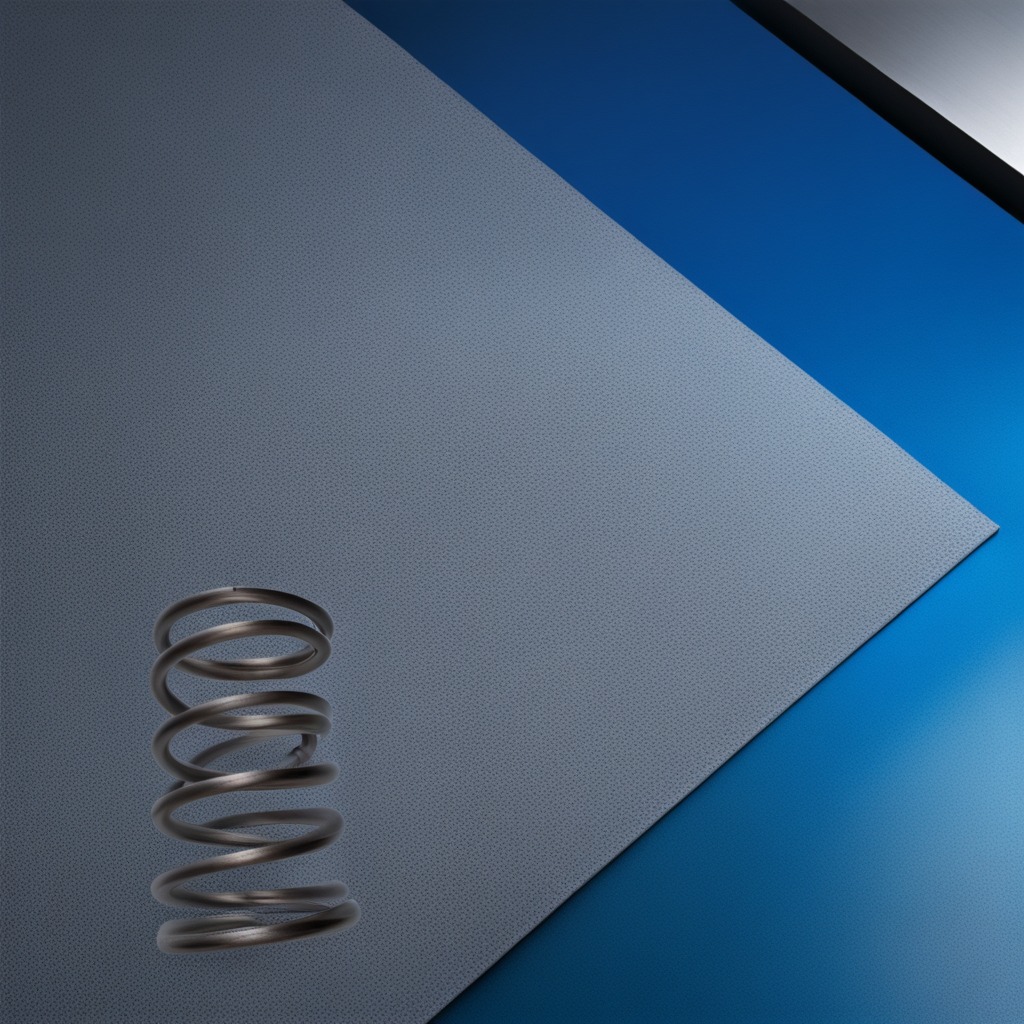
A coiled metal spring is lying on the granite tabletop.